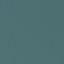
Land use / land cover class: SeaLake